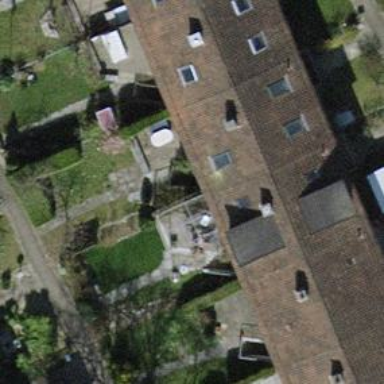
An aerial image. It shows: House with tiled roof.